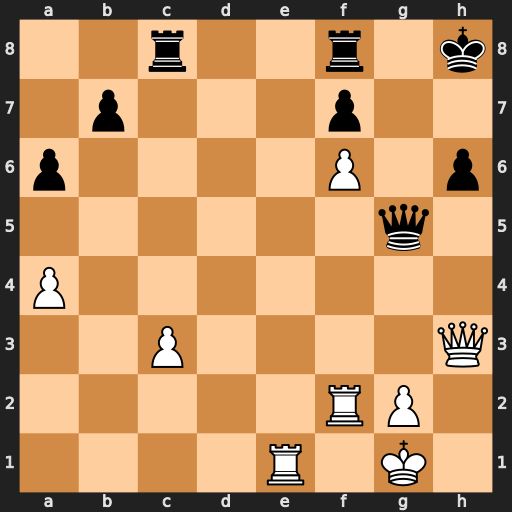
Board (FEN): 2r2r1k/1p3p2/p4P1p/6q1/P7/2P4Q/5RP1/4R1K1
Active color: w
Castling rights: -
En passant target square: -
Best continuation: Re5 Qg6 Rh5 Kh7 Rff5 Rc6 Rhg5 Qxf6 Rxf6